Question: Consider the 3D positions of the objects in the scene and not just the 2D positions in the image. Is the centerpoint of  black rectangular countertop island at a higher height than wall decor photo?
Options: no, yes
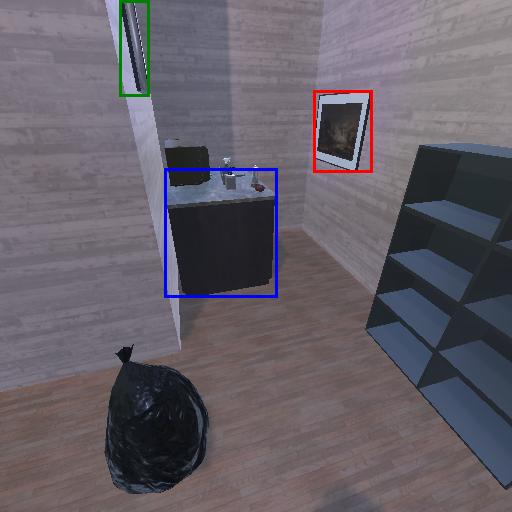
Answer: no